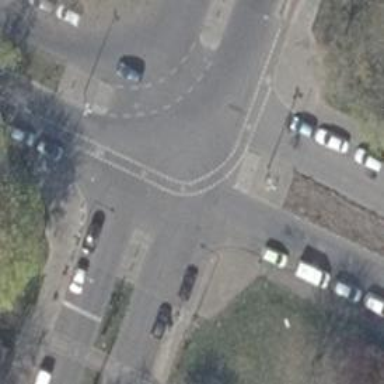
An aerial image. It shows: Tertiary road with asphalt surface and cycle track on the right.